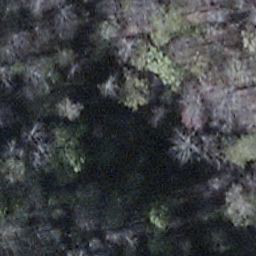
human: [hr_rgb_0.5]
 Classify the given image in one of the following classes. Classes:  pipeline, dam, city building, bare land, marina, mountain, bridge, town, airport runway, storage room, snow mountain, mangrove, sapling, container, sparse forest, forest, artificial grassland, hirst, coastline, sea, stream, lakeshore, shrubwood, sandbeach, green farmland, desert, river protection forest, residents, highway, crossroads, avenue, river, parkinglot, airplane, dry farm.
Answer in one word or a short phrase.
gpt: shrubwood